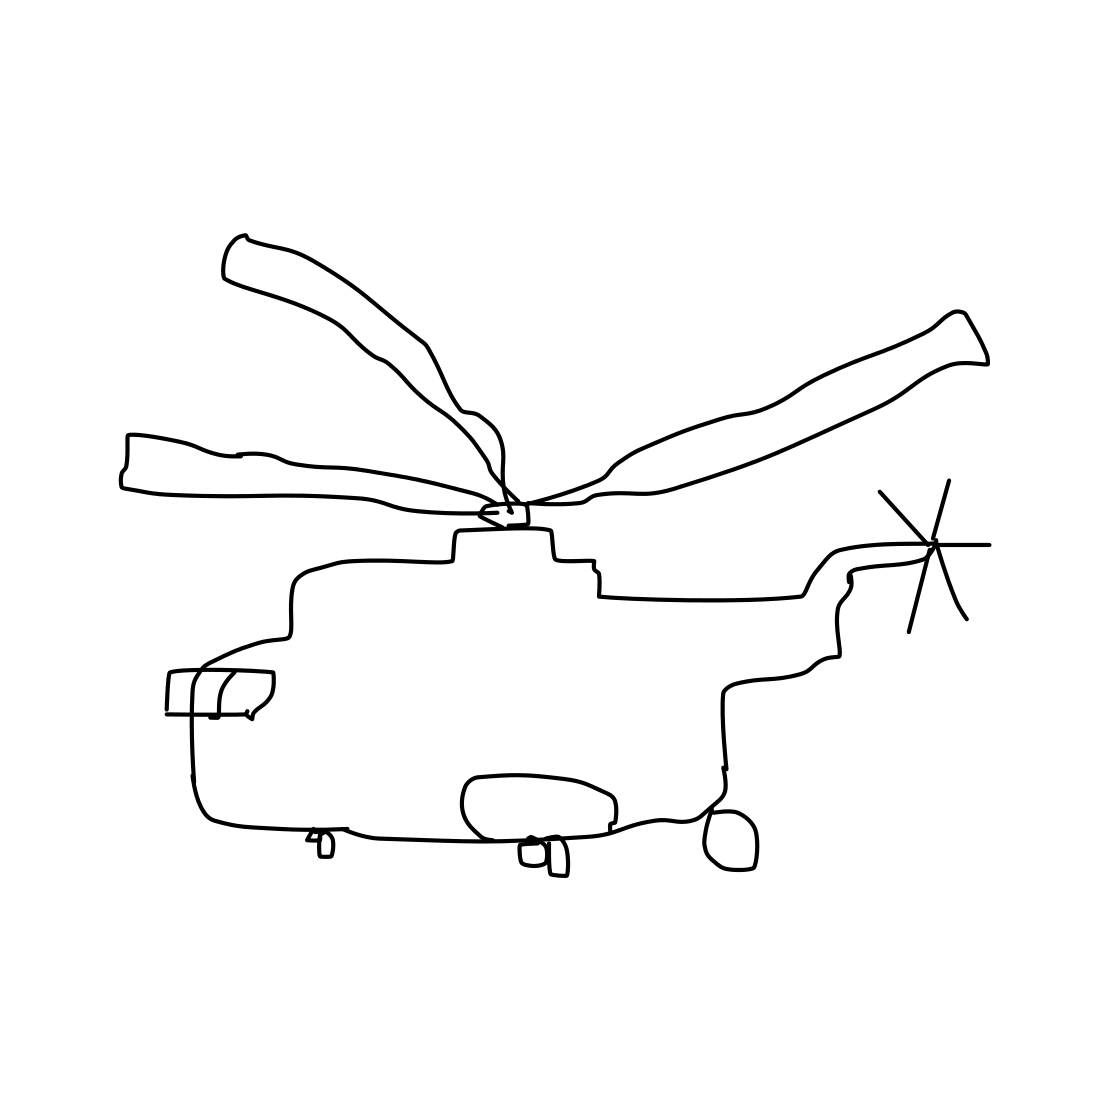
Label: helicopter